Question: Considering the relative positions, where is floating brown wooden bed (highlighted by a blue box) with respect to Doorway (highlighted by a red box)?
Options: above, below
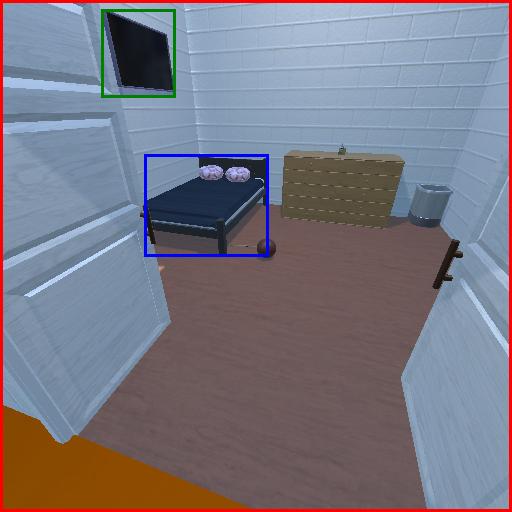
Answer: above